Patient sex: M
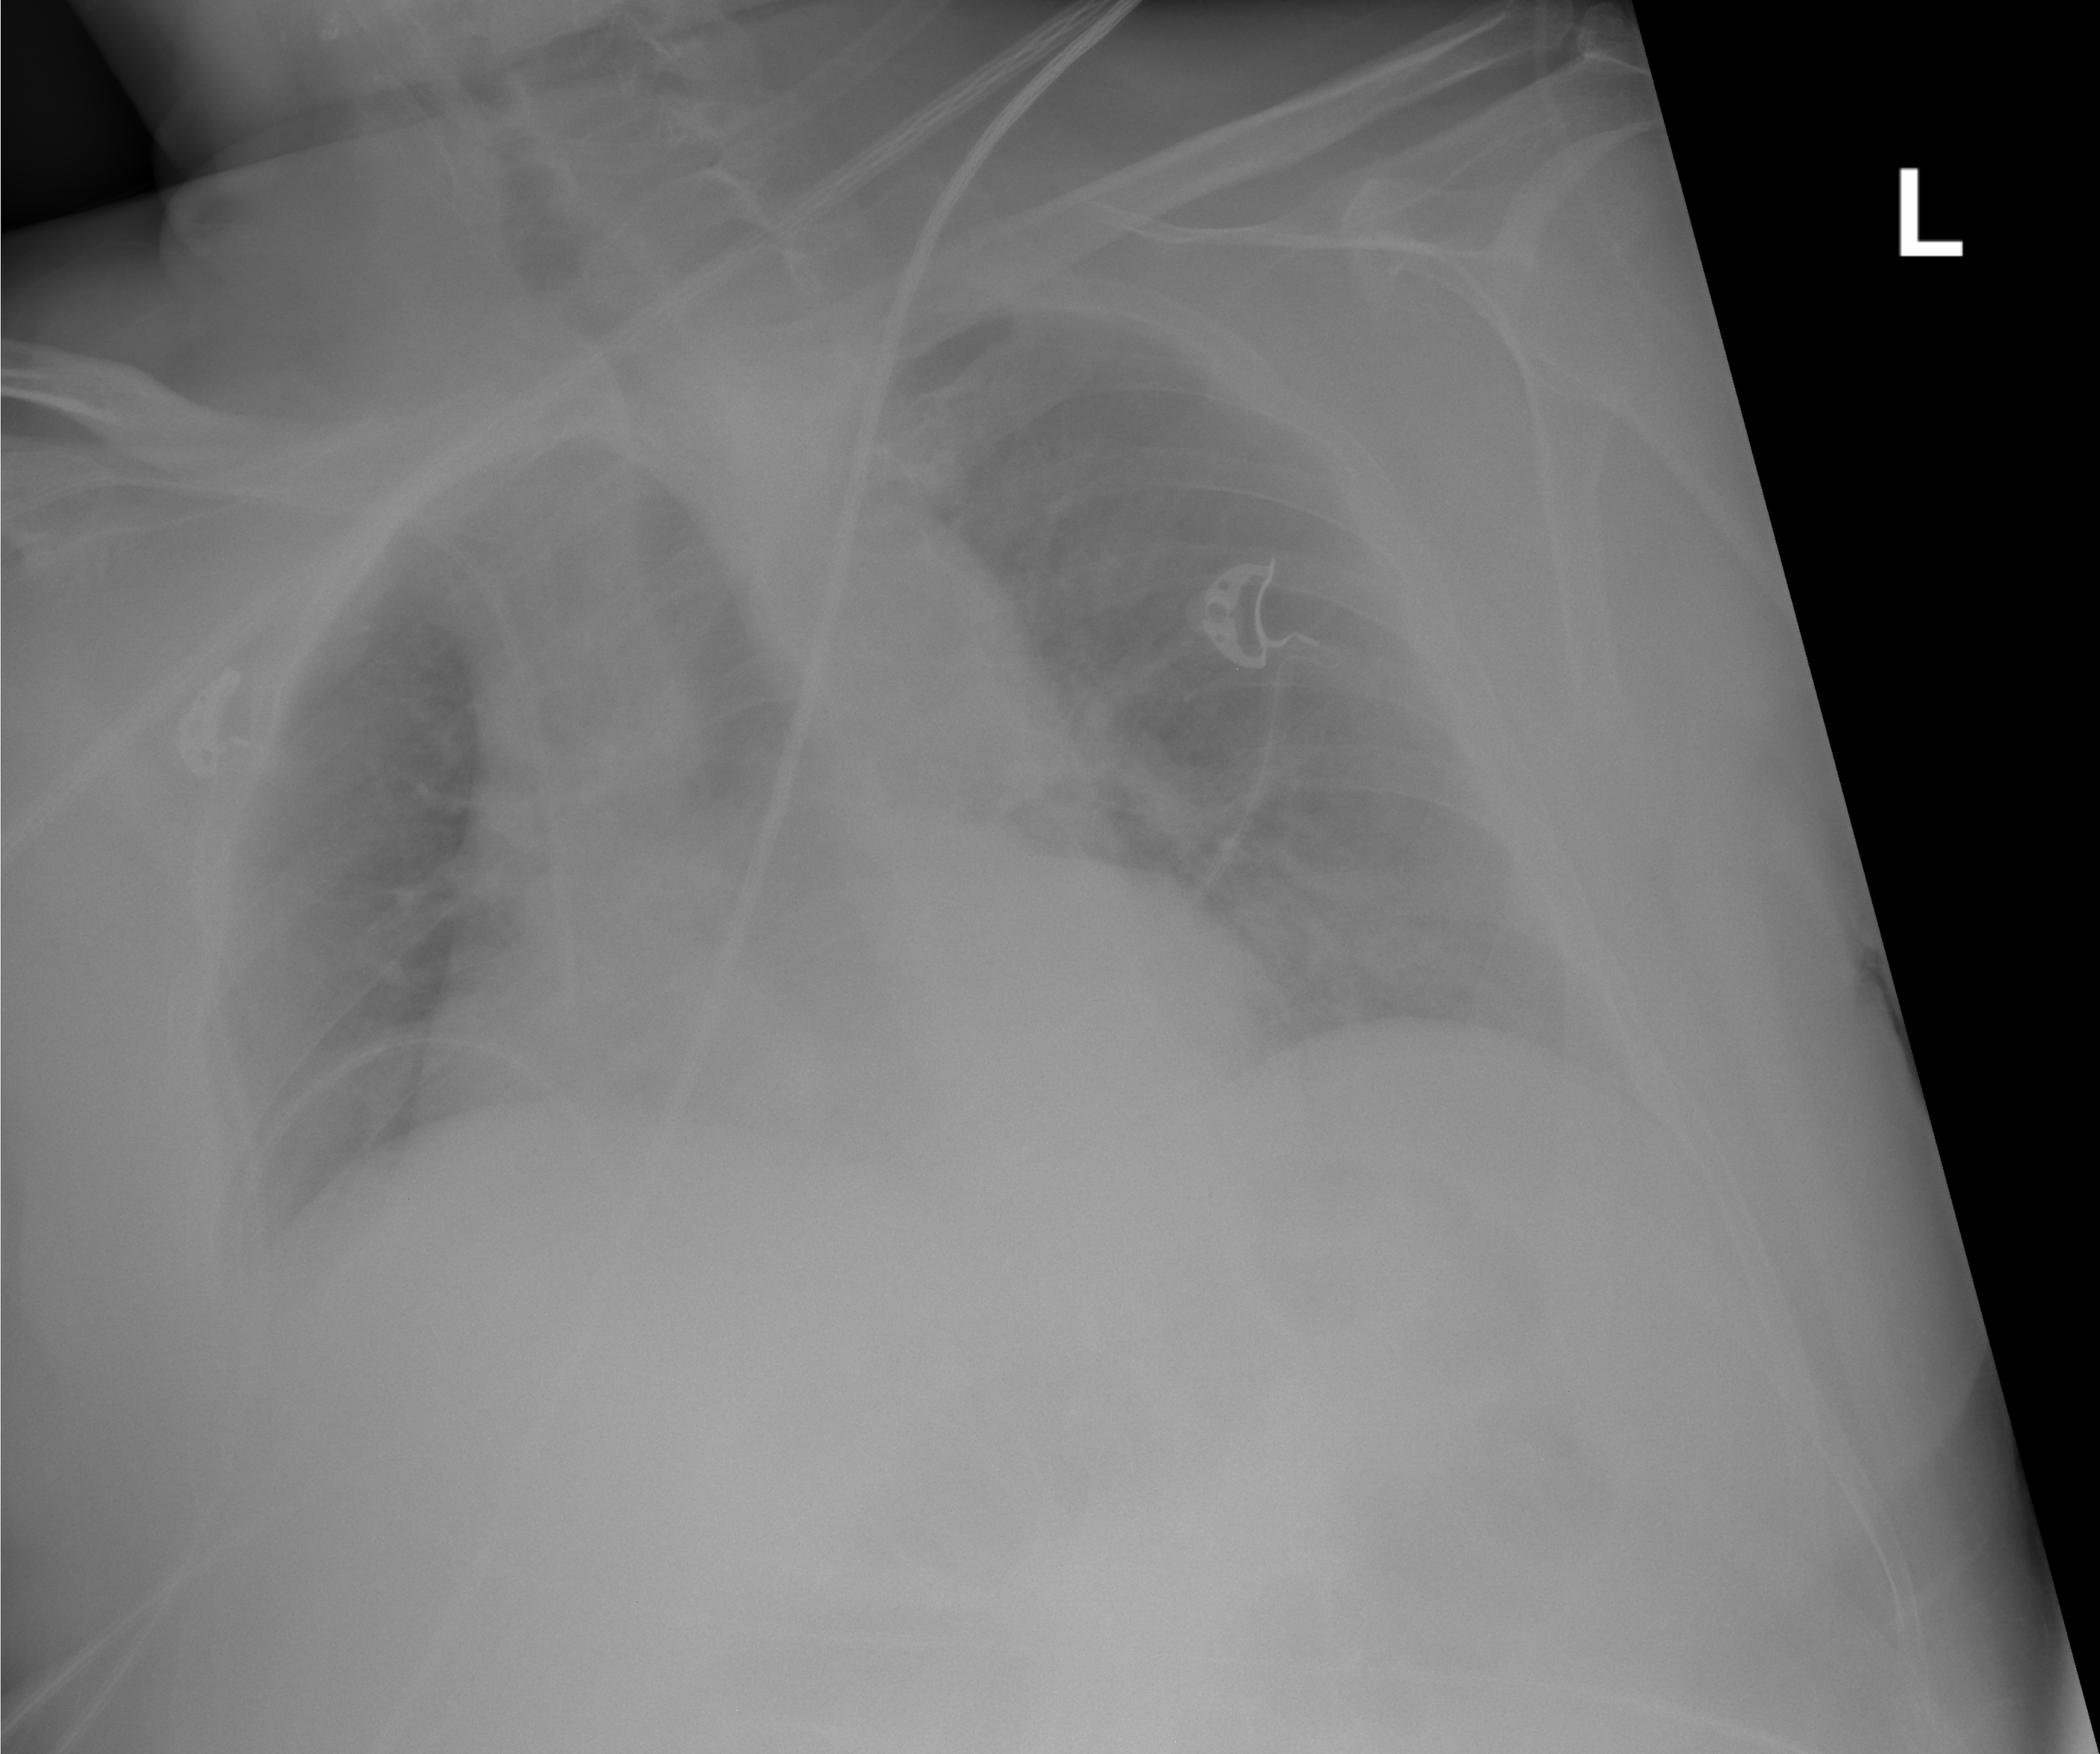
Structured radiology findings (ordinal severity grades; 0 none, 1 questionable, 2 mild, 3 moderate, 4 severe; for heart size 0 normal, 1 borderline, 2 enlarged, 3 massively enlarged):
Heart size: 0
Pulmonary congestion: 2
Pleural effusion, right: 0
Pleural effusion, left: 0
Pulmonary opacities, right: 0
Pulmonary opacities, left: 0
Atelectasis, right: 0
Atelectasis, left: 0